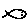
Label: fish